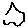
Label: hexagon